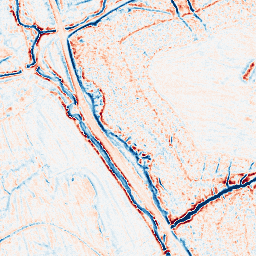
Category: edge_preserving
Decomposition family: bilateral
Decomposition parameters: d: 9
sigma_color: 50
sigma_space: 100
Upsampling method: lanczos
Upsampling parameters: scale: 8
Upsampling scale: 8